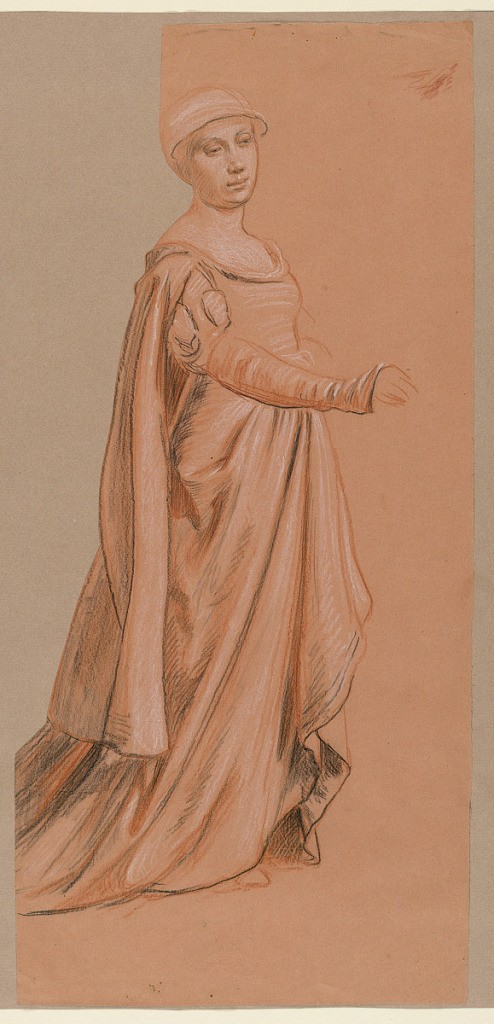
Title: Study for "Wedding Procession"
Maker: Elihu Vedder, American, 1836 – 1923
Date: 1872–1875
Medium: Pastel crayon on paper
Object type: Drawing
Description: Full-length sketch of a female figure in costume, standing, turned toward the right. Her right hand is extended before her. At left, the drawing is cut along the outline of the figure.